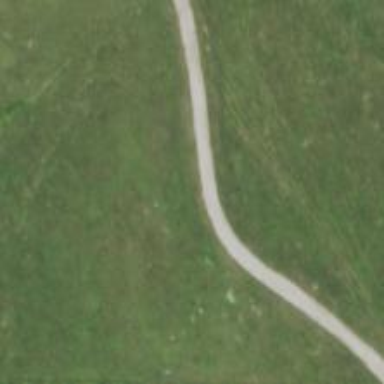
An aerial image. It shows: Road leading to wind farm area designated for service vehicles.